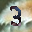
Label: 3